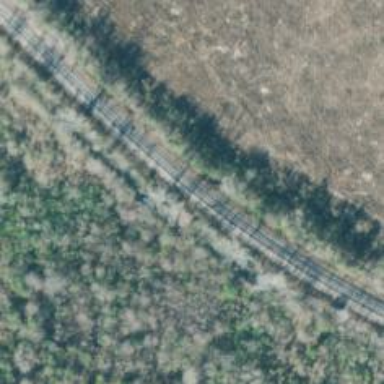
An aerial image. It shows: Railway track.